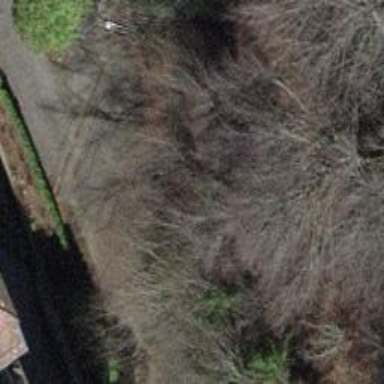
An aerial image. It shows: Abandoned railway track.